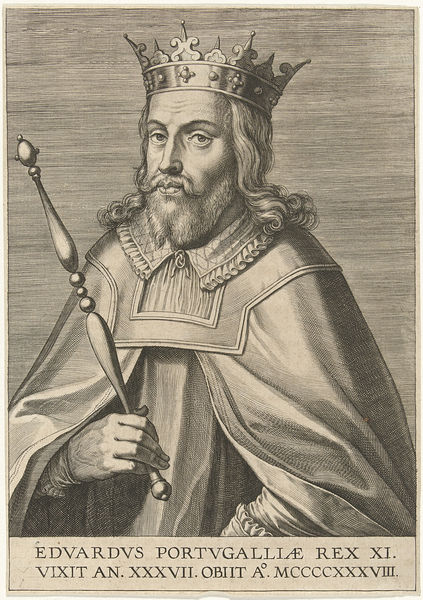
Titel: Portret van Eduard I koning van Portugal
Künstler: Cornelis (I) Galle
Standort: Amsterdam
Institution: Rijksmuseum
Schlagwörter: umhang, bart, krone, könig, zepter, regent, portugal, langes haar, lebensdaten, edward xi, 1438